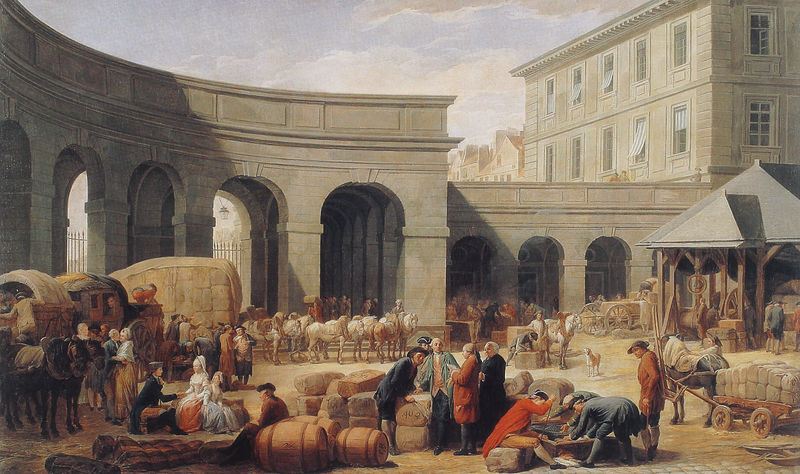
Titel: Das Innere  dea Zollhauses
Künstler: Nicolas-Bernard Lépicié
Institution: Madrid, Museo Thyssen-Bornemisza
Schlagwörter: blau, himmel, mann, schatten, frauen, menschen, fenster, frankreich, frau, hut, hüte, kleid, kleider, licht, marmor, männer, stroh, säulen, gebäude, haus, hund, rot, tiere, architektur, stein, händler, klassizismus, renaissance, handel, karren, pferde, reiter, perücke, sattel, farbig, bündel, getreide, heu, mauer, dunst, kutsche, kutschen, markt, platz, rundbogen, wagen, durchgang, tor, halle, arkade, verkauf, kutscher, dreispitz, fass, arkaden, rom, antik, mittelalter, marktplatz, fässer, sklaven, tonne, pakete, circus, arcade, waren, gerte, ktsche, hochkultur, reitstock